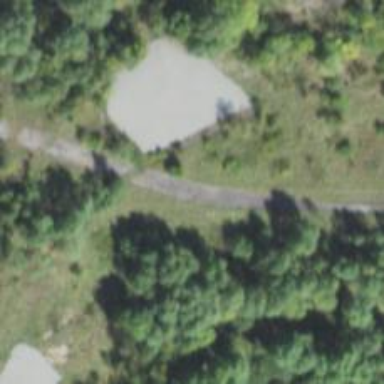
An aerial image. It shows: Abandoned railway.